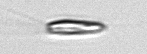
Label: Chrysochromulina